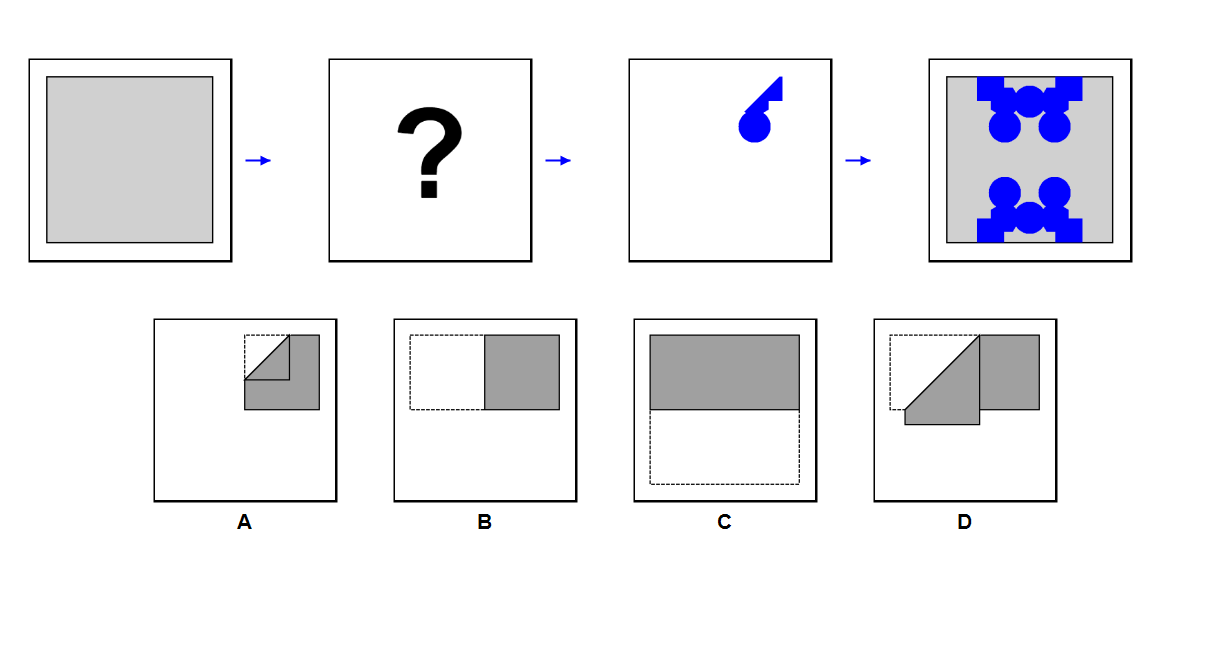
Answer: D